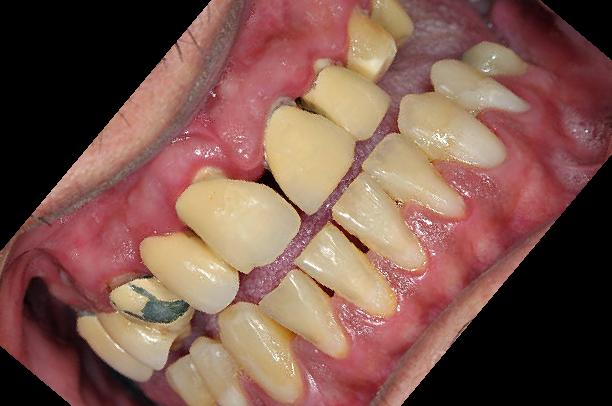
Condition: Calculus